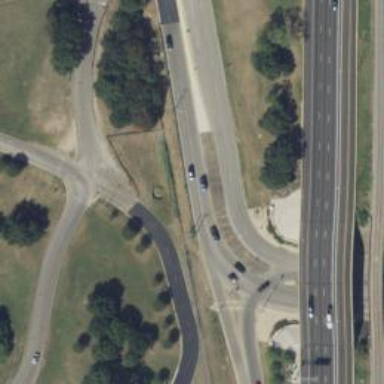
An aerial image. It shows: Secondary road with frontage access.